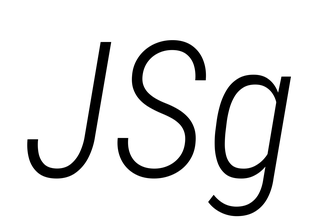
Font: Roboto-Italic_Condensed_Light_Italic